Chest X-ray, AP view. Patient: 49 years old, sex F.
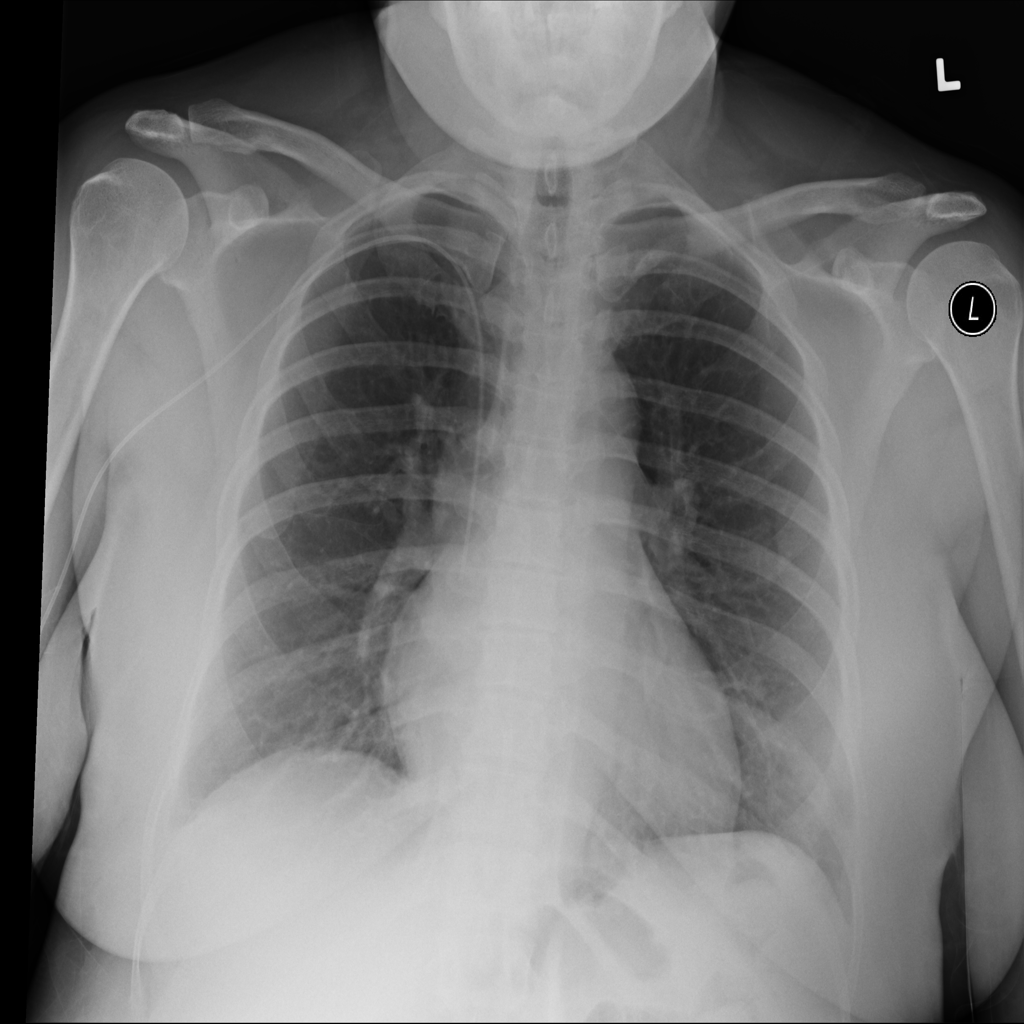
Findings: No Finding